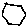
Label: hexagon